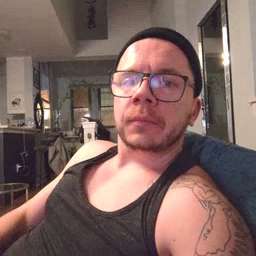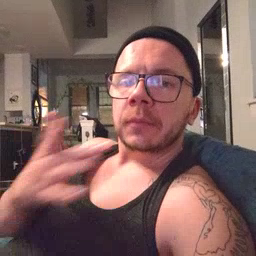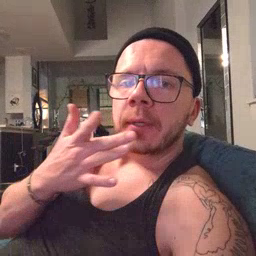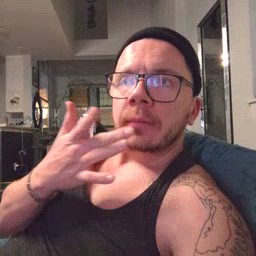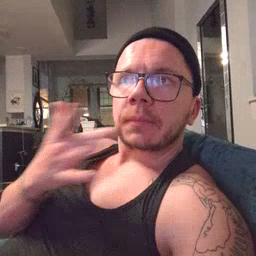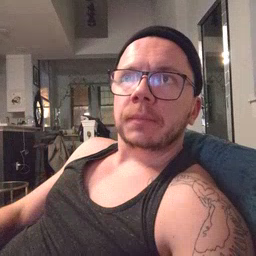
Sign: taste